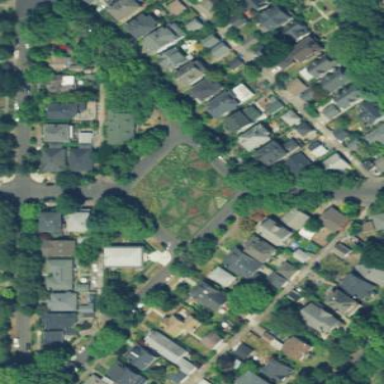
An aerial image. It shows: Garden that is leisure land.